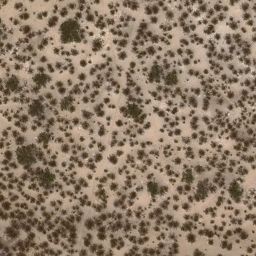
Label: chaparral